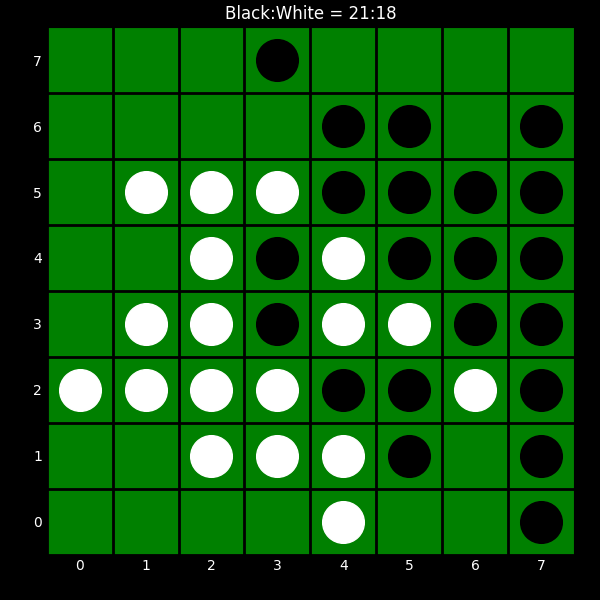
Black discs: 21
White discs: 18